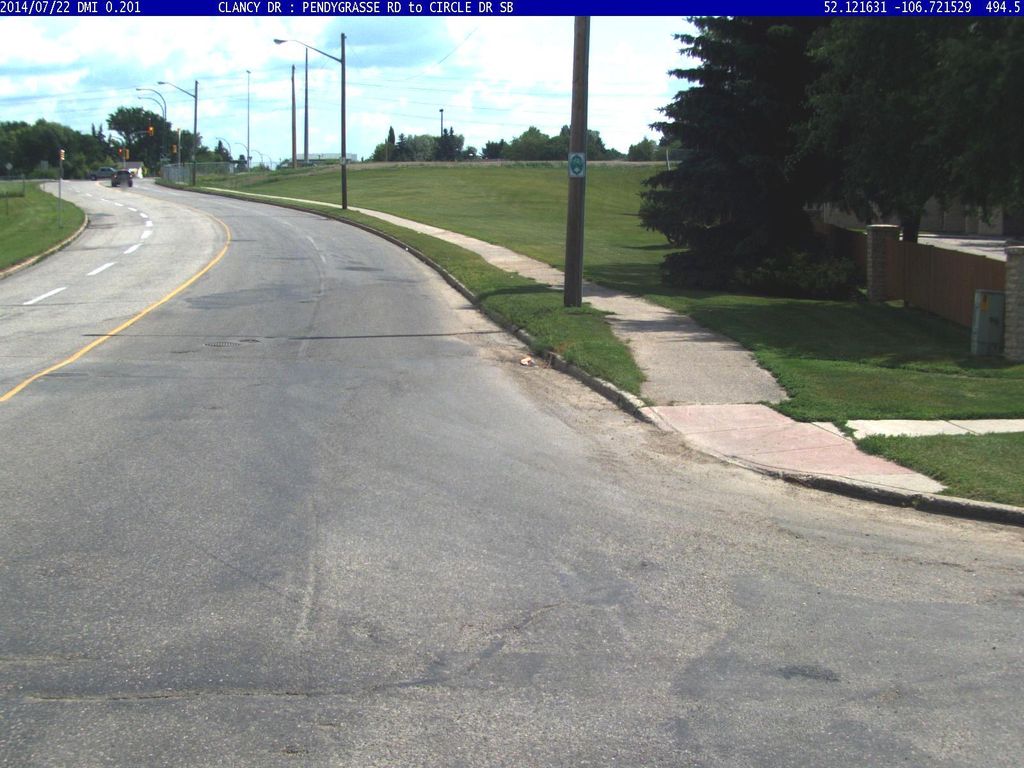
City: saskatoon